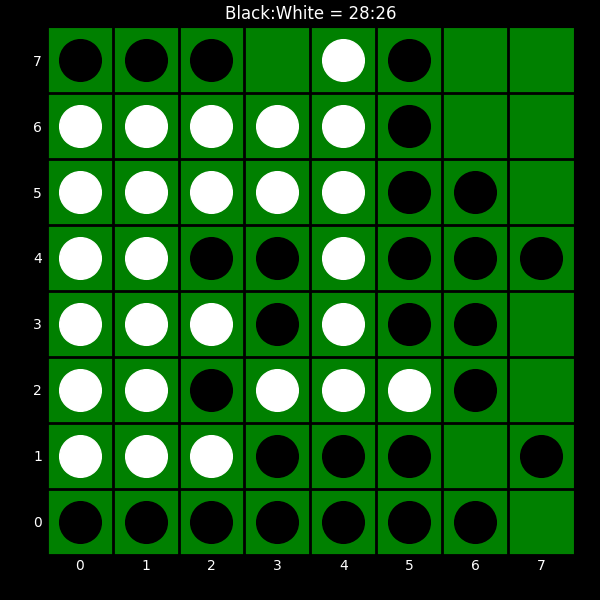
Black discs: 28
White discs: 26